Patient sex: M
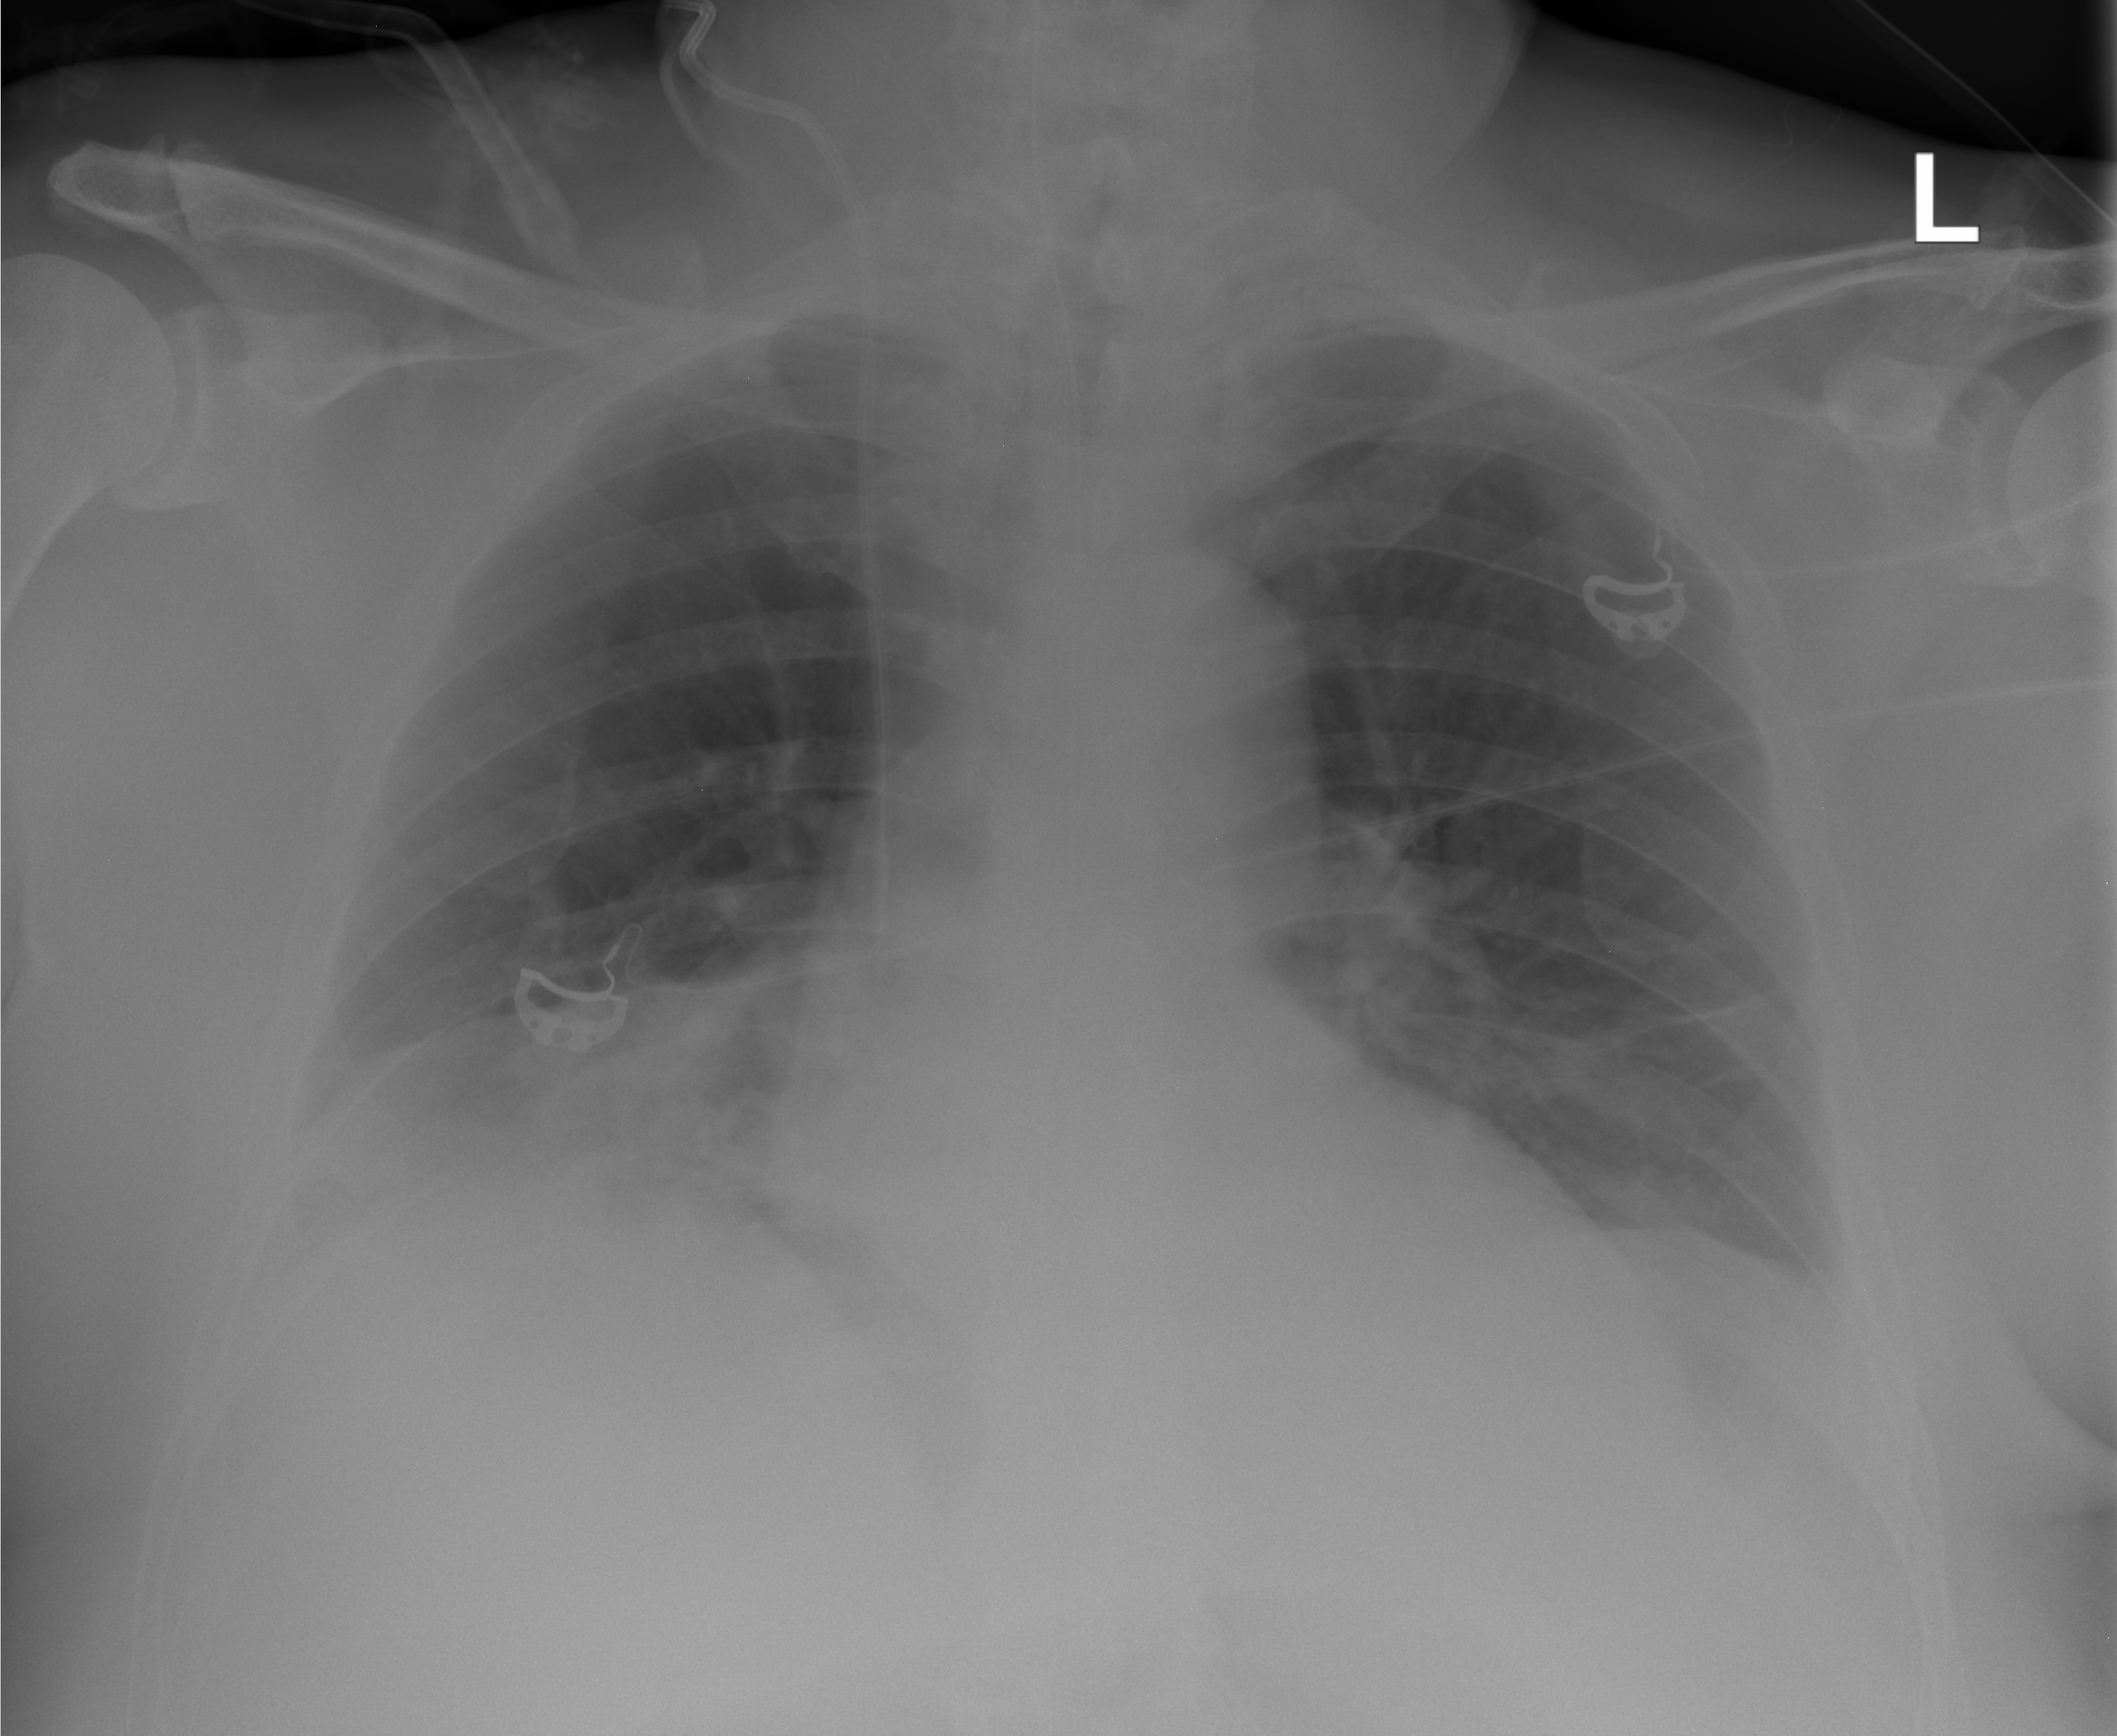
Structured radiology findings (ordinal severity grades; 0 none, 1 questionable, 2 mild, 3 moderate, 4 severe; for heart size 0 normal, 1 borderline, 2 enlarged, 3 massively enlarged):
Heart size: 2
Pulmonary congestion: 0
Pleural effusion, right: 2
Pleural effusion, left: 0
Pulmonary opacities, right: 0
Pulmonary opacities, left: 0
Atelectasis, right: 2
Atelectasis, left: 2